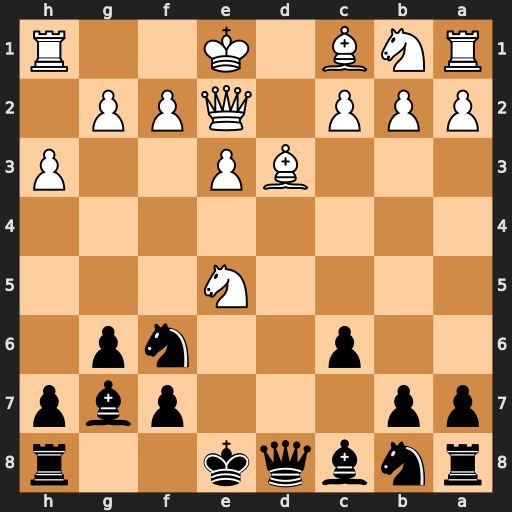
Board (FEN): rnbqk2r/pp3pbp/2p2np1/4N3/8/3BP2P/PPP1QPP1/RNB1K2R
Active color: b
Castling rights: KQkq
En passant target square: -
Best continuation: Qa5+ Nc3 Qxe5